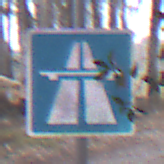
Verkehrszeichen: Autobahn
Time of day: Midday
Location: Outdoor (Nature)
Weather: Overcast
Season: Autumn
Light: Natural